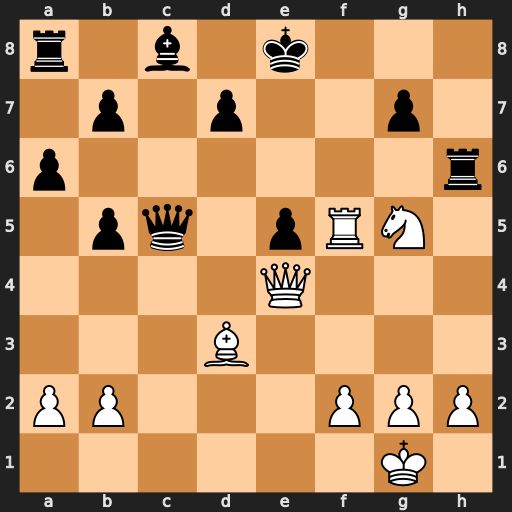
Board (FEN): r1b1k3/1p1p2p1/p6r/1pq1pRN1/4Q3/3B4/PP3PPP/6K1
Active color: w
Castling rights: q
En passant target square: -
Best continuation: Rxe5+ Qxe5 Qxe5+